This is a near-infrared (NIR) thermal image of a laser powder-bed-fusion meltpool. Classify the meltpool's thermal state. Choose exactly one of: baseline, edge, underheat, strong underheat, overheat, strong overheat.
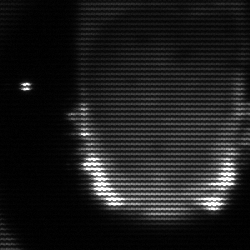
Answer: baseline